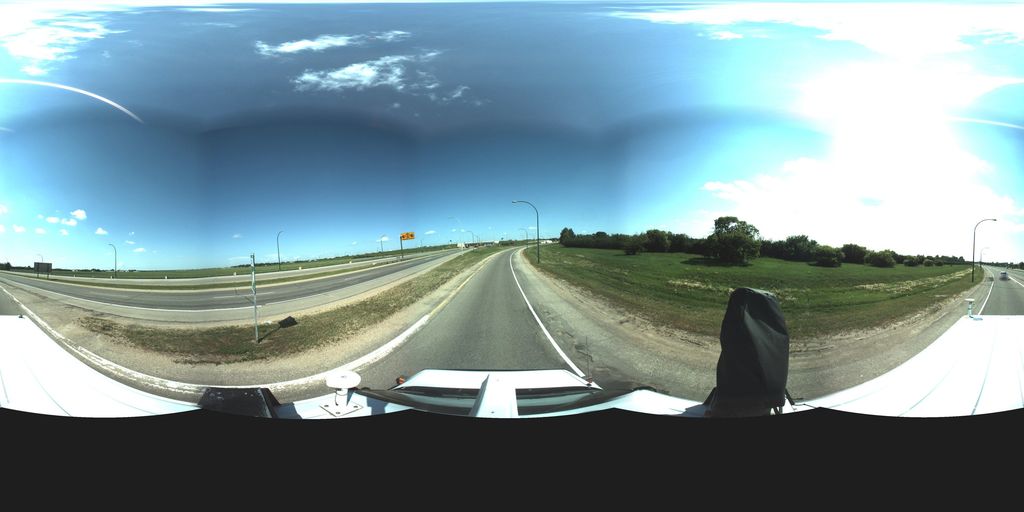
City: saskatoon